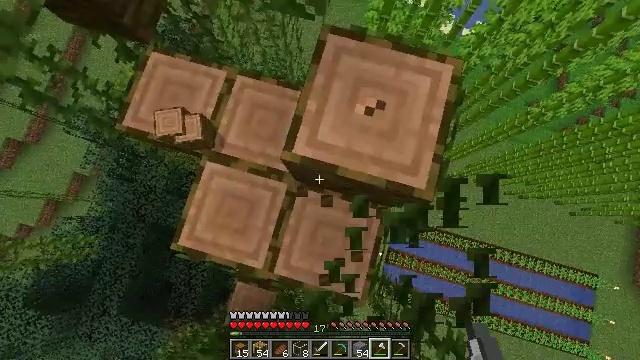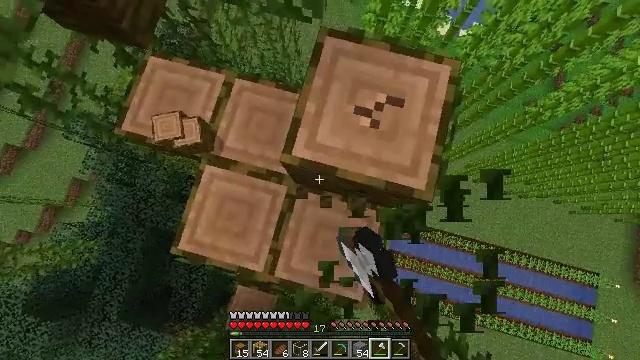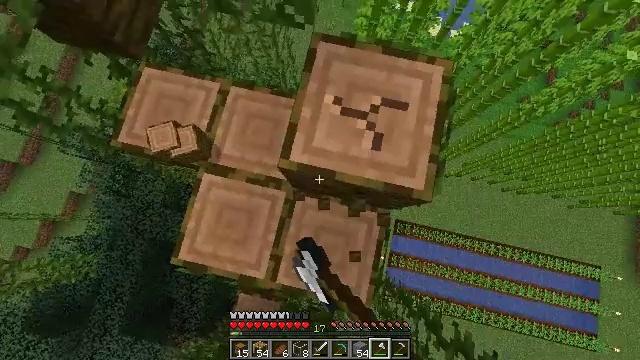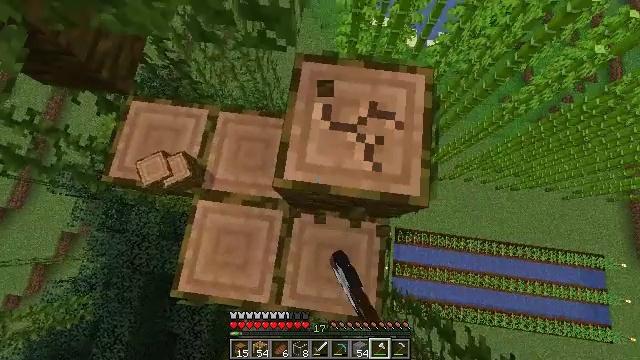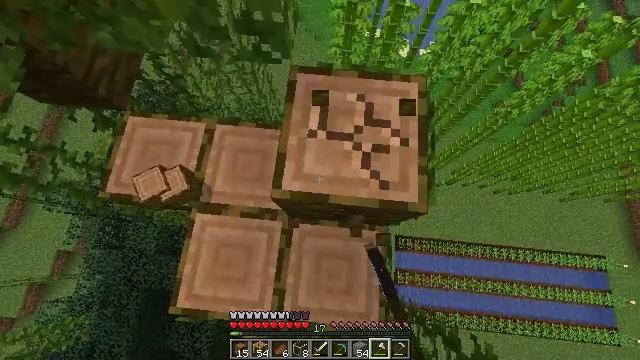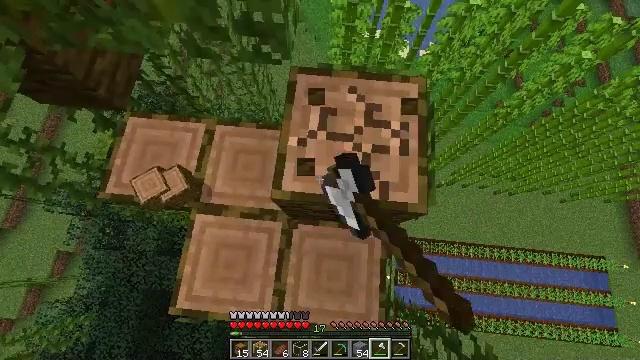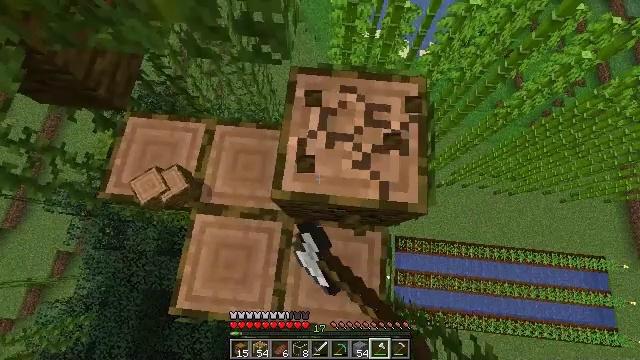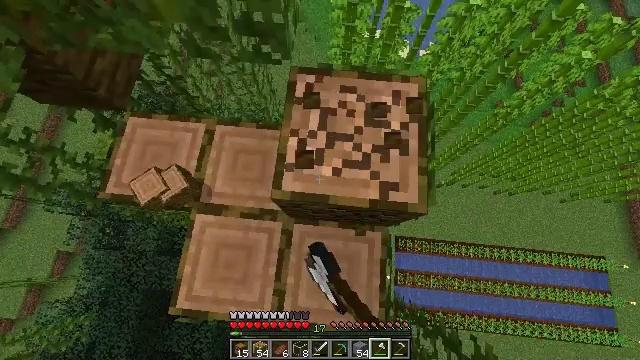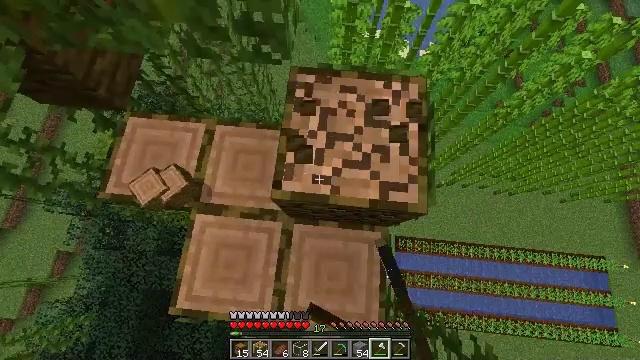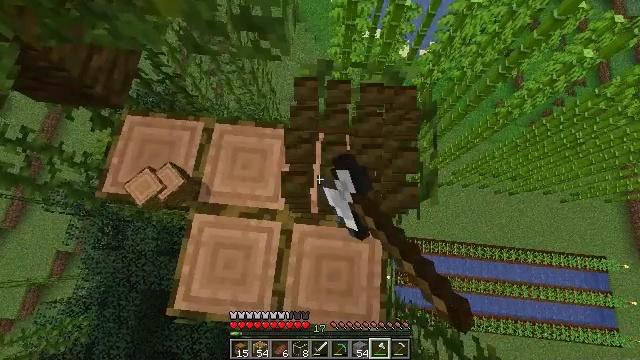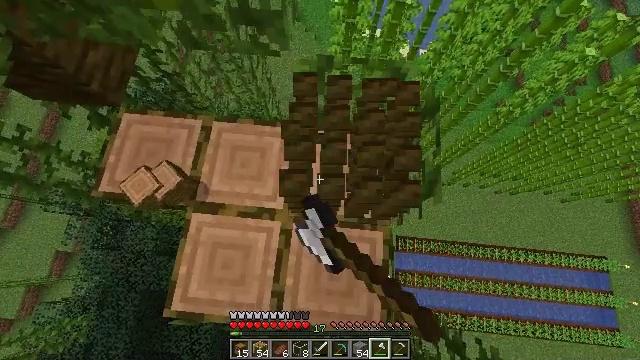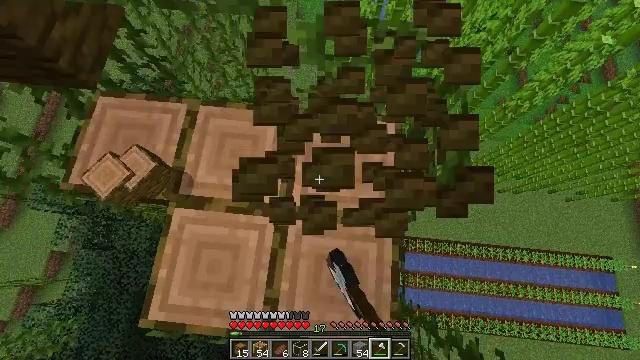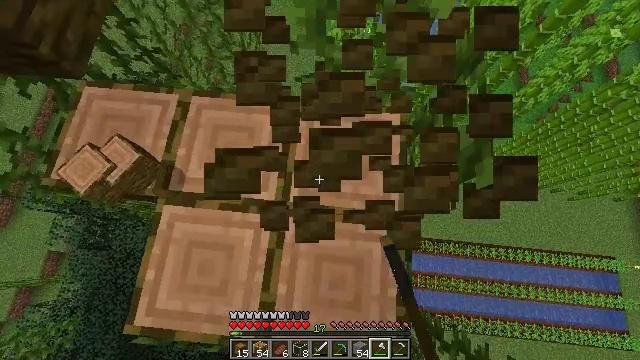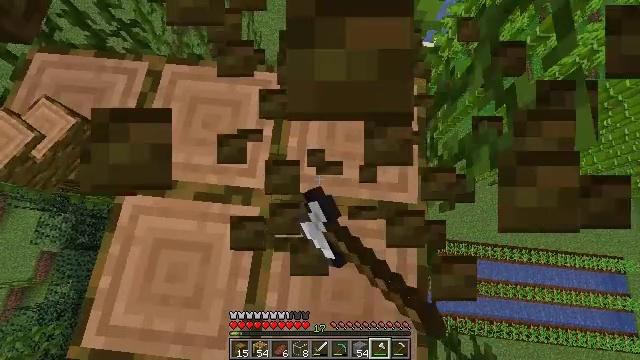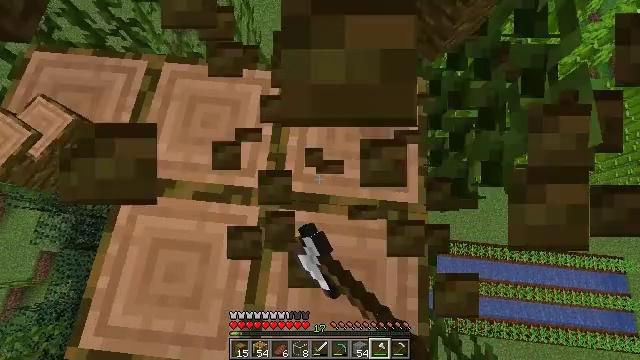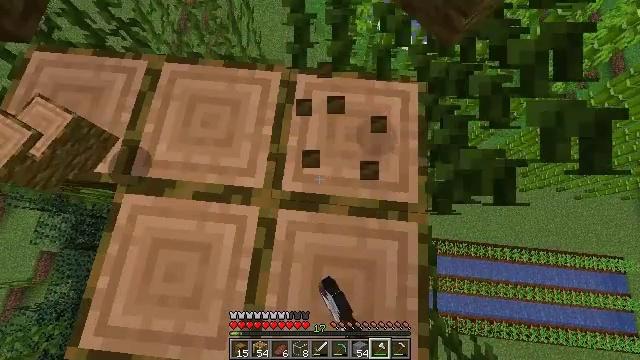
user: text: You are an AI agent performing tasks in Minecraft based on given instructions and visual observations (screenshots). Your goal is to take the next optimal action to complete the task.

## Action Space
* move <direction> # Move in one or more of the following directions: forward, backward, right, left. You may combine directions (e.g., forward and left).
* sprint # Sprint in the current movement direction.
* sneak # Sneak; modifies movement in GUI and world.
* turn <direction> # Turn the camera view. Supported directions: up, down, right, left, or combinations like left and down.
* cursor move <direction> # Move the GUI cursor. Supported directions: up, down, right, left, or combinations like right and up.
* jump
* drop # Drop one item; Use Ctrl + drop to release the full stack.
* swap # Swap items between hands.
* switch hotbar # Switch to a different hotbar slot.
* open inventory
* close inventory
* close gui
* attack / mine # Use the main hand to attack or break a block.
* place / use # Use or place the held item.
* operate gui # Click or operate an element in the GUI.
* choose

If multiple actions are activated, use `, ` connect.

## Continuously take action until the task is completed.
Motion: motion action
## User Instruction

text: Mine the jungle log in the rainforest biome.
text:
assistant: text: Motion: attack / mine
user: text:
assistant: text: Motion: turn right, attack / mine
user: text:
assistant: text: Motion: turn right and up, attack / mine
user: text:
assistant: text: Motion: turn right and up, attack / mine
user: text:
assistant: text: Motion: attack / mine
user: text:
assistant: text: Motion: attack / mine
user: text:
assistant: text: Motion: attack / mine
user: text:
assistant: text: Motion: attack / mine
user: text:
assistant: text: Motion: attack / mine
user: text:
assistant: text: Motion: attack / mine
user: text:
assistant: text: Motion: attack / mine
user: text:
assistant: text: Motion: attack / mine
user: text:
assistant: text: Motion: attack / mine
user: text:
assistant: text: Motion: attack / mine
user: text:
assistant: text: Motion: attack / mine
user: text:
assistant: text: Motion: attack / mine
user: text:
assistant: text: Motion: attack / mine
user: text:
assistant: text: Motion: attack / mine
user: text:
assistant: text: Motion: attack / mine
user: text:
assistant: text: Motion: attack / mine
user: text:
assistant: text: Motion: attack / mine
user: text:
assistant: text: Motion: attack / mine
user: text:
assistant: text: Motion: attack / mine
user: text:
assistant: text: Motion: attack / mine
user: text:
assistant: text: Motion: attack / mine
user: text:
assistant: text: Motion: attack / mine
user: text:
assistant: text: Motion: turn left and up, attack / mine
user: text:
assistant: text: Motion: turn left and up, attack / mine
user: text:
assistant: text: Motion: turn left and up, attack / mine
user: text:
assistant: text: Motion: turn left, attack / mine